Question: I have implement Drag-Sort ListView(DSLV) and LazyList together in my Project, I download the Demo <URL> from github then integrate and modify as per my requirement ,
I use DSLV for drag and sort the items of ListView and LazyList for Displaying Image from URL,
i just implement "Basic usage playground" from DSLV for drag and sort,
I have implement search in TestBedDSLV.java, but the problem is that when I search the Content from the list, but i can't update the list, i have tried notifyDataSetChanged method but it not works, generally we create new adapter and pass it to listview like lv.setAdapter(adapter) , but here they just set ListAdapter, so we cant do lv.setAdapter(adapter)
TestBedDSLV.java
'''
package com.mobeta.android.demodslv;
import android.os.Bundle;
import android.support.v4.app.Fragment;
import android.support.v4.app.FragmentActivity;
import android.text.Editable;
import android.text.TextWatcher;
import android.view.Menu;
import android.view.MenuInflater;
import android.widget.Button;
import android.widget.EditText;
import com.mobeta.android.dslv.DragSortController;
import com.mobeta.android.dslv.DragSortListView;
public class TestBedDSLV extends FragmentActivity {
private int mNumHeaders = 0;
private int mNumFooters = 0;
private int mDragStartMode = DragSortController.ON_DOWN;
private boolean mRemoveEnabled = false;
private int mRemoveMode = DragSortController.FLING_RIGHT_REMOVE;
private boolean mSortEnabled = true;
private boolean mDragEnabled = true;
private String mTag = "dslvTag";
Button search;
EditText search_customer;
@Override
protected void onCreate(Bundle savedInstanceState) {
super.onCreate(savedInstanceState);
setContentView(R.layout.test_bed_main);
search = (Button) findViewById(R.id.btn_search);
search_customer = (EditText) findViewById(R.id.search_product);
search_customer.addTextChangedListener(new TextWatcher() {
@Override
public void onTextChanged(CharSequence s, int start, int before,
int count) {
// here is logic for refresh the list View
}
@Override
public void beforeTextChanged(CharSequence s, int start, int count,
int after) {
}
@Override
public void afterTextChanged(Editable s) {
}
});
if (savedInstanceState == null) {
getSupportFragmentManager().beginTransaction()
.add(R.id.test_bed, getNewDslvFragment(), mTag).commit();
}
}
@Override
public boolean onCreateOptionsMenu(Menu menu) {
MenuInflater inflater = getMenuInflater();
inflater.inflate(R.menu.mode_menu, menu);
return true;
}
private Fragment getNewDslvFragment() {
DSLVFragmentClicks f = DSLVFragmentClicks.newInstance(mNumHeaders,
mNumFooters);
f.removeMode = mRemoveMode;
f.removeEnabled = mRemoveEnabled;
f.dragStartMode = mDragStartMode;
f.sortEnabled = mSortEnabled;
f.dragEnabled = mDragEnabled;
return f;
}
}
'''
DSLVFragmentClicks.java
'''
package com.mobeta.android.demodslv;
import android.view.View;
import android.widget.AdapterView;
import android.widget.ListView;
import android.os.Bundle;
import android.widget.Toast;
public class DSLVFragmentClicks extends DSLVFragment {
public static DSLVFragmentClicks newInstance(int headers, int footers) {
DSLVFragmentClicks f = new DSLVFragmentClicks();
Bundle args = new Bundle();
args.putInt("headers", headers);
args.putInt("footers", footers);
f.setArguments(args);
return f;
}
AdapterView.OnItemLongClickListener mLongClickListener =
new AdapterView.OnItemLongClickListener() {
@Override
public boolean onItemLongClick(AdapterView<?> arg0, View arg1, int arg2,
long arg3) {
String message = String.format("Long-clicked item %d", arg2);
Toast.makeText(getActivity(), message, Toast.LENGTH_SHORT).show();
return true;
}
};
@Override
public void onActivityCreated(Bundle savedState) {
super.onActivityCreated(savedState);
ListView lv = getListView();
lv.setOnItemClickListener(new AdapterView.OnItemClickListener() {
@Override
public void onItemClick(AdapterView<?> arg0, View arg1, int arg2,
long arg3) {
String message = String.format("Clicked item %d", arg2);
Toast.makeText(getActivity(), message, Toast.LENGTH_SHORT).show();
}
});
lv.setOnItemLongClickListener(new AdapterView.OnItemLongClickListener() {
@Override
public boolean onItemLongClick(AdapterView<?> arg0, View arg1, int arg2,
long arg3) {
String message = String.format("Long-clicked item %d", arg2);
Toast.makeText(getActivity(), message, Toast.LENGTH_SHORT).show();
return true;
}
});
}
}
'''
DSLVFragment.java
'''
package com.mobeta.android.demodslv;
import java.util.ArrayList;
import java.util.Arrays;
import android.os.Bundle;
import android.support.v4.app.ListFragment;
import android.view.LayoutInflater;
import android.view.View;
import android.view.ViewGroup;
import android.widget.ArrayAdapter;
import com.mobeta.android.dslv.DragSortController;
import com.mobeta.android.dslv.DragSortListView;
public class DSLVFragment extends ListFragment {
ArrayAdapter<String> adapter;
private String[] array;
public static ArrayList<String> list;
private DragSortListView.DropListener onDrop = new DragSortListView.DropListener() {
@Override
public void drop(int from, int to) {
if (from != to) {
String item = adapter.getItem(from);
adapter.remove(item);
adapter.insert(item, to);
}
}
};
private DragSortListView.RemoveListener onRemove = new DragSortListView.RemoveListener() {
@Override
public void remove(int which) {
adapter.remove(adapter.getItem(which));
}
};
protected int getLayout() {
return R.layout.dslv_fragment_main;
}
/**
* Return list item layout resource passed to the ArrayAdapter.
*/
protected int getItemLayout() {
return R.layout.list_item_handle_right;
}
private DragSortListView mDslv;
private DragSortController mController;
public int dragStartMode = DragSortController.ON_DOWN;
public boolean removeEnabled = false;
public int removeMode = DragSortController.FLING_RIGHT_REMOVE;
public boolean sortEnabled = true;
public boolean dragEnabled = true;
public static DSLVFragment newInstance(int headers, int footers) {
DSLVFragment f = new DSLVFragment();
Bundle args = new Bundle();
args.putInt("headers", headers);
args.putInt("footers", footers);
f.setArguments(args);
return f;
}
public DragSortController getController() {
return mController;
}
/**
* Called from DSLVFragment.onActivityCreated(). Override to set a different
* adapter.
*/
public void setListAdapter() {
array = getResources().getStringArray(R.array.jazz_artist_names);
list = new ArrayList<String>(Arrays.asList(array));
adapter = new ArrayAdapter<String>(getActivity(), getItemLayout(),
R.id.text, list);
setListAdapter(adapter);
}
/**
* Called in onCreateView. Override this to provide a custom
* DragSortController.
*/
public DragSortController buildController(DragSortListView dslv) {
DragSortController controller = new DragSortController(dslv);
controller.setDragHandleId(R.id.drag_handle);
controller.setClickRemoveId(R.id.click_remove);
controller.setRemoveEnabled(removeEnabled);
controller.setSortEnabled(sortEnabled);
controller.setDragInitMode(dragStartMode);
controller.setRemoveMode(removeMode);
return controller;
}
/** Called when the activity is first created. */
@Override
public View onCreateView(LayoutInflater inflater, ViewGroup container,
Bundle savedInstanceState) {
mDslv = (DragSortListView) inflater.inflate(getLayout(), container,
false);
mController = buildController(mDslv);
mDslv.setFloatViewManager(mController);
mDslv.setOnTouchListener(mController);
mDslv.setDragEnabled(dragEnabled);
return mDslv;
}
@Override
public void onActivityCreated(Bundle savedInstanceState) {
super.onActivityCreated(savedInstanceState);
mDslv = (DragSortListView) getListView();
mDslv.setDropListener(onDrop);
mDslv.setRemoveListener(onRemove);
Bundle args = getArguments();
int headers = 0;
int footers = 0;
if (args != null) {
headers = args.getInt("headers", 0);
footers = args.getInt("footers", 0);
}
setListAdapter();
}
}
'''
test_bed_main.xml
'''
<?xml version="1.0" encoding="utf-8"?>
<LinearLayout xmlns:android="http://schemas.android.com/apk/res/android"
android:layout_width="fill_parent"
android:layout_height="fill_parent"
android:orientation="vertical" >
<LinearLayout
android:id="@+id/search_lay"
android:layout_width="fill_parent"
android:layout_height="wrap_content"
android:focusable="true"
android:focusableInTouchMode="true"
android:orientation="horizontal" >
<EditText
android:id="@+id/search_product"
android:layout_width="fill_parent"
android:layout_height="wrap_content"
android:layout_marginBottom="2dp"
android:layout_marginLeft="5dp"
android:layout_marginTop="2dp"
android:layout_weight="1"
android:background="@drawable/search_back"
android:hint="Enter Firstname"
android:imeOptions="actionSearch"
android:inputType="text"
android:paddingBottom="2dp"
android:paddingLeft="5dp"
android:paddingTop="2dp"
android:visibility="visible" />
<Button
android:id="@+id/btn_search"
android:layout_width="fill_parent"
android:layout_height="wrap_content"
android:layout_marginLeft="5dp"
android:layout_marginRight="5dp"
android:layout_weight="2.5"
android:text="CANCEL"
android:textColor="#155280"
android:textSize="14sp"
android:textStyle="bold"
android:visibility="visible" />
</LinearLayout>
<FrameLayout
android:id="@+id/test_bed"
android:layout_width="fill_parent"
android:layout_height="fill_parent" />
<!-- We will add the DSLVFragment inside the FrameLayout in code -->
</LinearLayout>
'''

and other require class can be download from github link that i given above.....
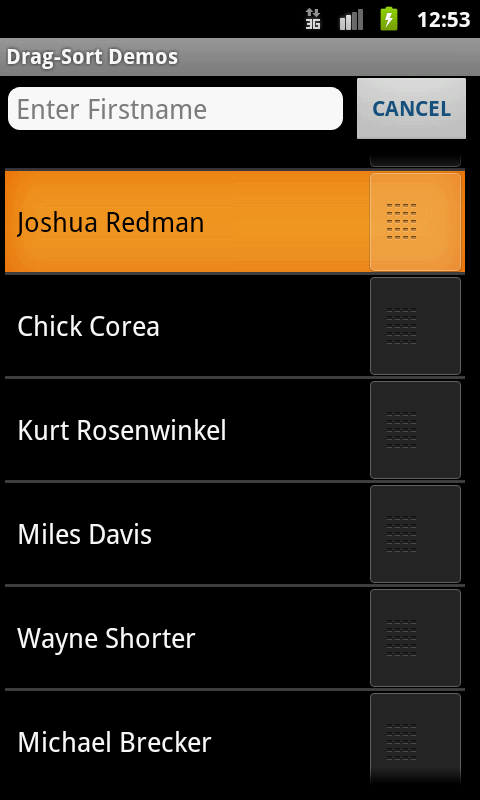
Answer: Actually if you see your code closly there's a method that you have mention
'''
public void setListAdapter() {
array = getResources().getStringArray(R.array.jazz_artist_names);
list = new ArrayList<String>(Arrays.asList(array));
adapter = new ArrayAdapter<String>(getActivity(), getItemLayout(),
R.id.text, list);
setListAdapter(adapter);
}
'''
So as you said :
"generally we create new adapter and pass it to listview like lv.setAdapter(adapter) , but here they just set ListAdapter, so we cant do lv.setAdapter(adapter)"
Can't you easily do this by easily generating an array based on your search and set it like the code ??
'''
list = new ArrayList<String>(Arrays.asList(array));
adapter = new ArrayAdapter<String>(getActivity(), getItemLayout(),
R.id.text, list);
setListAdapter(adapter);
'''
EDIT: I think you are asking the wrong question. Your main concern should be how to communicate between activity and fragments...since your search functionality is in activity and list is in fragment. So you need to setup an interface that basically passes on the search string to your fragment and there you can make an array and set it the same way you are doing right now.
Read <URL> SO question and answer. In the answer you'll find one similar approach on passing data between activity and fragment.
Edit 2: Your main concern is to communicate from activity to fragment for this..declare an interface in your activity like this:
'''
public interface FragmentCommunicator{
public void passDataToFragment(String someValue);
}
then call the interface at your text change listener..for example
FragmentCommunicator mfragmentCommunicator;
//your onCreate function
{
//your textchangelistenr
{
onTextChanged call
if(mfragmentCommunicator != null)
mfragmentCommunicator.passDataToFragment(Pass your string here)
}
then make your fragement implement this interface like
public class someFragment extends Fragment implements FragmentCommunicator
{
//this is your rest of the fragment
@Override
public void passDataToFragment(String somevalue)
{
//This function will get fired each time your text is changed since in your activity you are calling this same function in your textchange listener. the String somevalue will be the string that you passed from your activity
}
//rest of the code
.
.
.
//Don't forget to initialize your interface in fragment itself. Do this in your onAttach
like this
@Override
public void onAttach(Activity activity){
super.onAttach(activity);
context = getActivity();
((MainActivity)context).fragmentCommunicator = this;
}
}
}
'''
You can refer <URL> link for any further clarifications. Check only the implementation of FragmentCommunicator